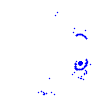
Particle: electron